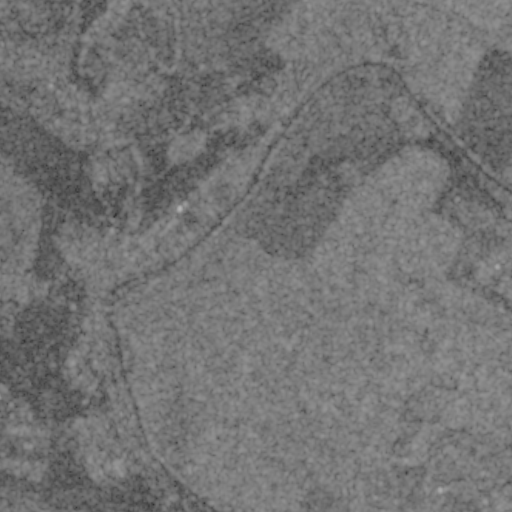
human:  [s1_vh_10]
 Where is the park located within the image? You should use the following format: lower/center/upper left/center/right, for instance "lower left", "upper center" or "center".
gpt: The park is located in the lower left of the image.
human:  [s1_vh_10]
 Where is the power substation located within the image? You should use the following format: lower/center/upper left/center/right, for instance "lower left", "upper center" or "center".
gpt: The power substation is located in the lower left of the image.
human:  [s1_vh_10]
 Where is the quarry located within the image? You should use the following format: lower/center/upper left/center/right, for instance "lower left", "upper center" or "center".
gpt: The quarry is located in the upper left of the image.
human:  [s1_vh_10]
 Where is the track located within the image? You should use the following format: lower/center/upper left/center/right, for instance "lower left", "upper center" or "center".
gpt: There is no track in the image.

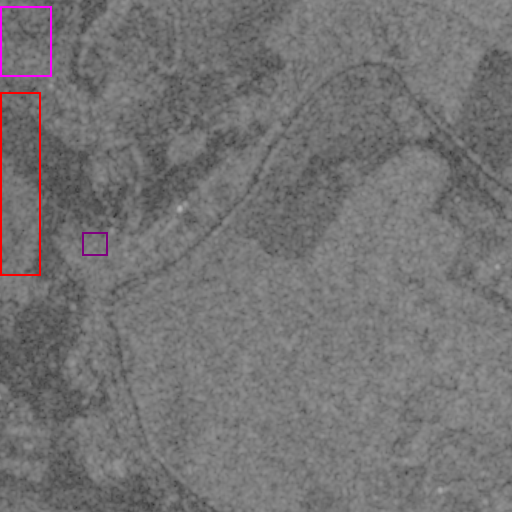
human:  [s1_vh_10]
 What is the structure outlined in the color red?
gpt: The structure outlined in red is a crop field.
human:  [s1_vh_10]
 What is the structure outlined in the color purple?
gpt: The structure outlined in purple is a park.
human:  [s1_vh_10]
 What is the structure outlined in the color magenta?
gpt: The structure outlined in magenta is a quarry.
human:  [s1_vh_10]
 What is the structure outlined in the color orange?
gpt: There is no orange outline.